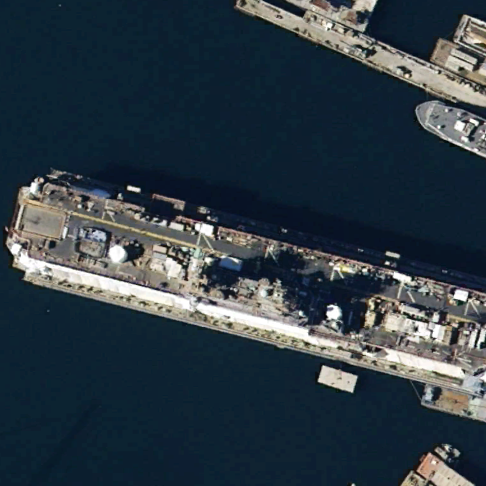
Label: assault